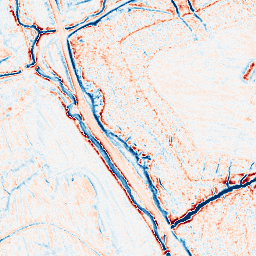
Category: edge_preserving
Decomposition family: anisotropic_diffusion
Decomposition parameters: iterations: 10
kappa: 10
gamma: 0.2
Upsampling method: edge_directed
Upsampling parameters: scale: 4
Upsampling scale: 4